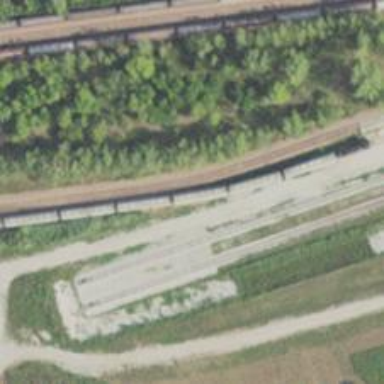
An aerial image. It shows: Railway yard used for servicing trains.